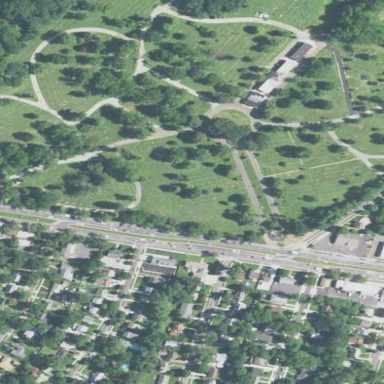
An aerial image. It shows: Cemetery.